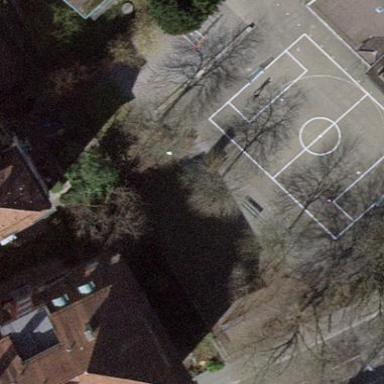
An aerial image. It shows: Multi-sport pitch with asphalt surface.